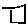
Label: square